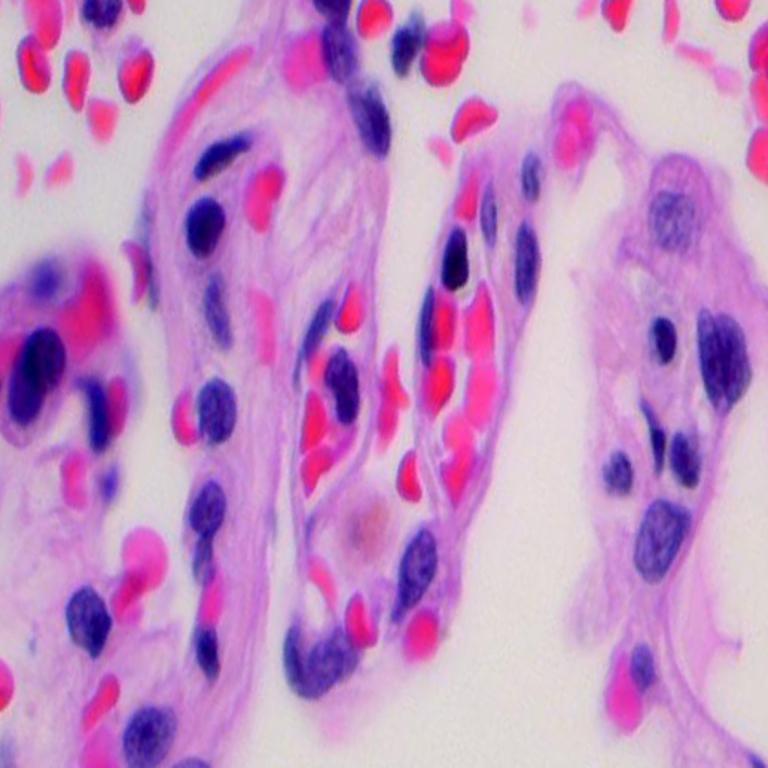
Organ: lung
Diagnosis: benign